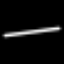
Label: line